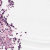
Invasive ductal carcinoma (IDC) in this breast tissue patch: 0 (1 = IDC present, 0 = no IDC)